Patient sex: M
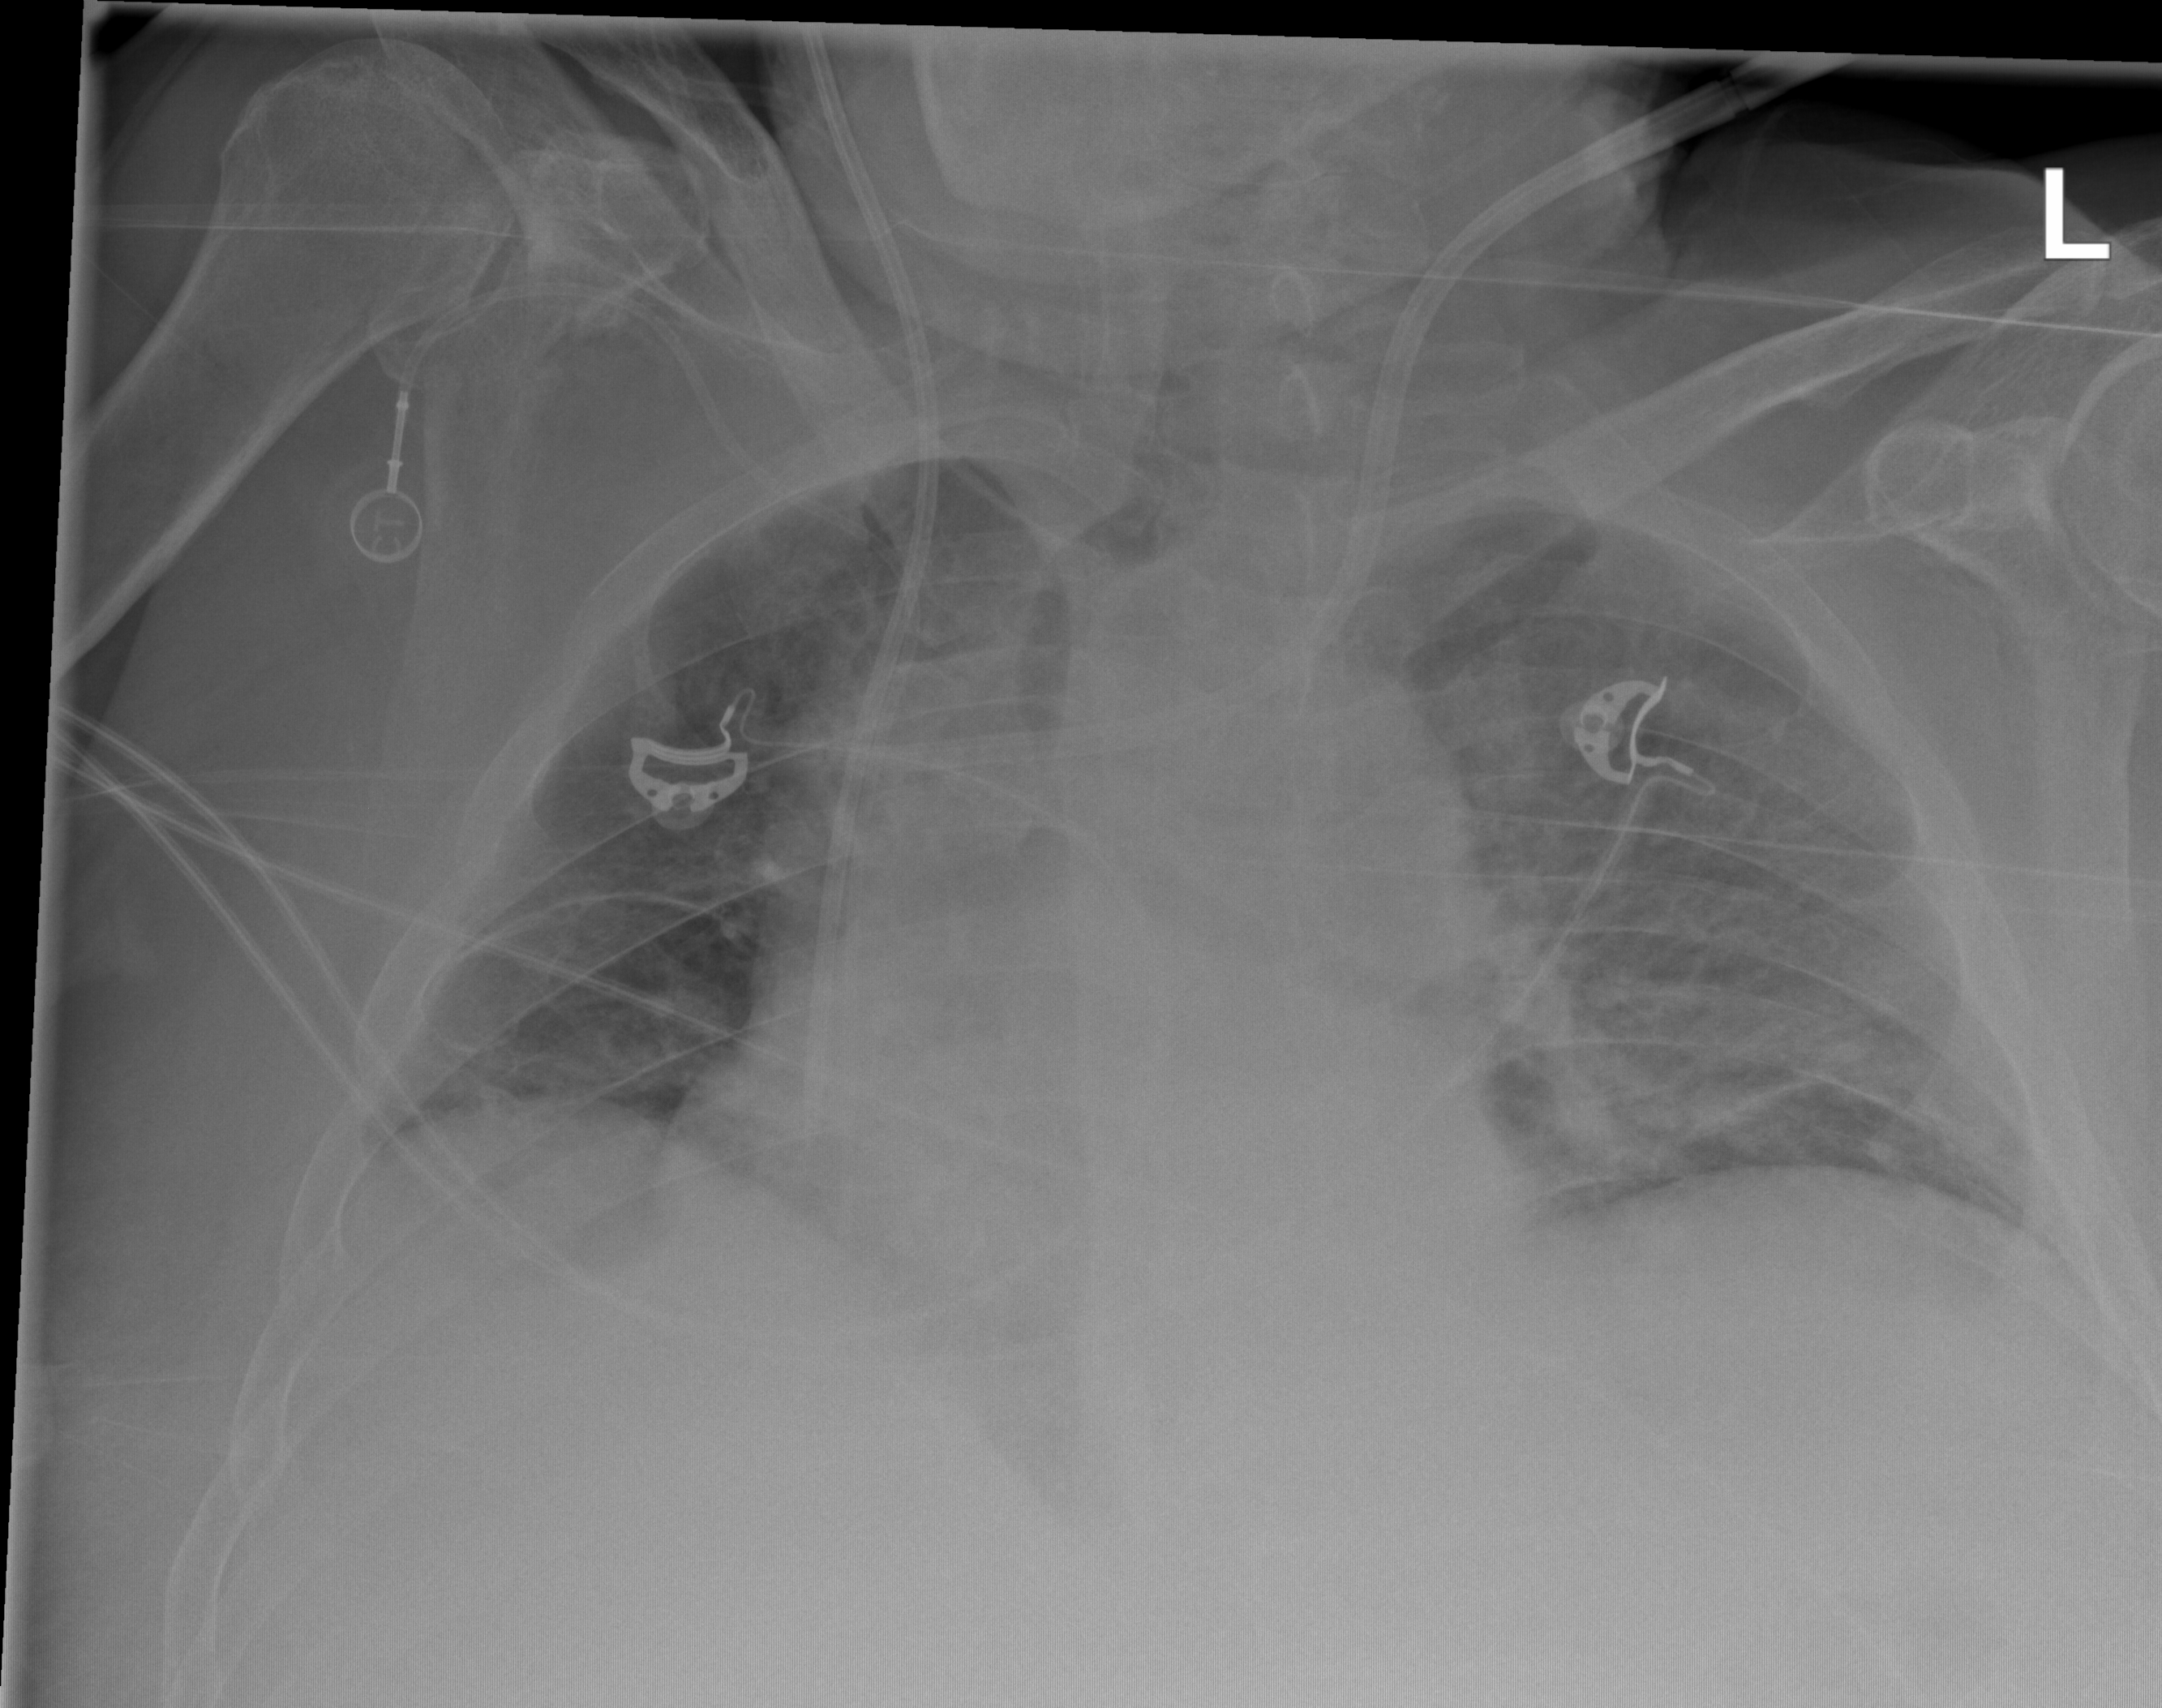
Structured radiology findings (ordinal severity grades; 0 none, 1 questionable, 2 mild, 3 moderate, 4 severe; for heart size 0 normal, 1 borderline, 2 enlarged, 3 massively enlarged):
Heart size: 2
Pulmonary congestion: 2
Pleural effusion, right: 1
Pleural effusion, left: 0
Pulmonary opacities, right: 0
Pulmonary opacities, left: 2
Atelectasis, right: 2
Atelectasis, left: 2